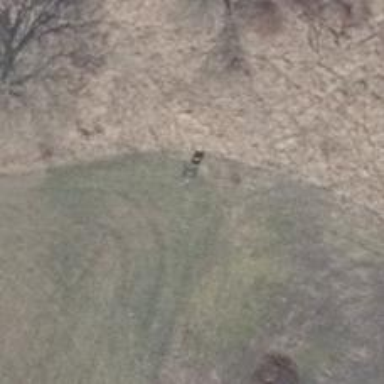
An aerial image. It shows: Hunting stand.